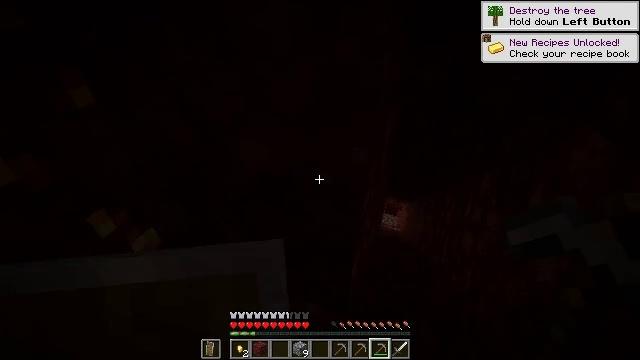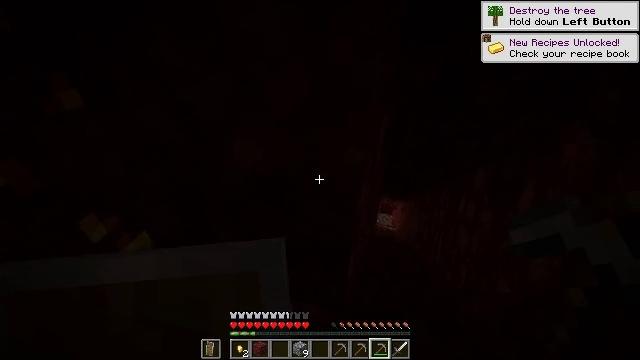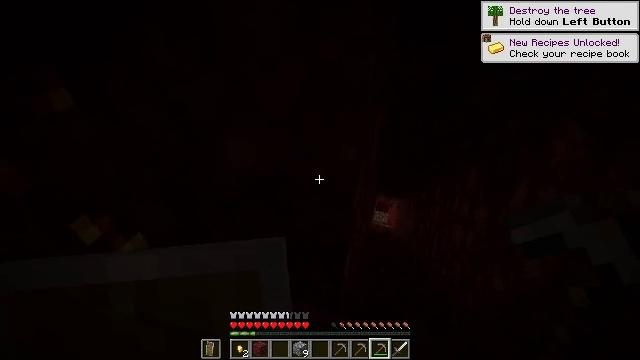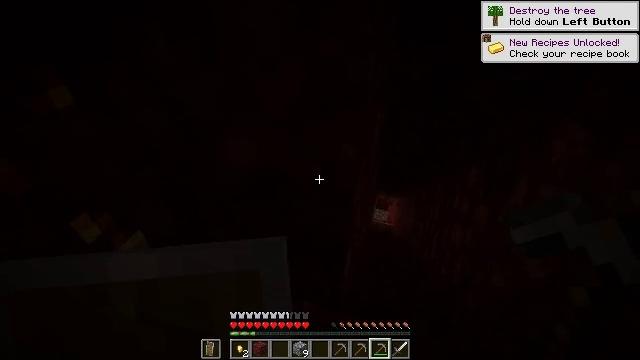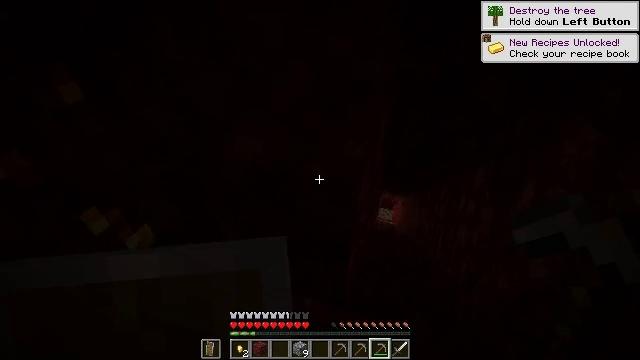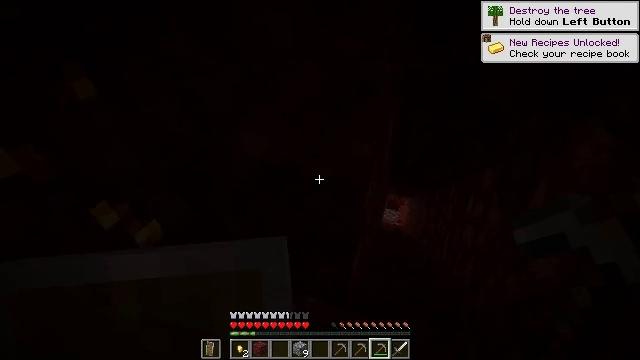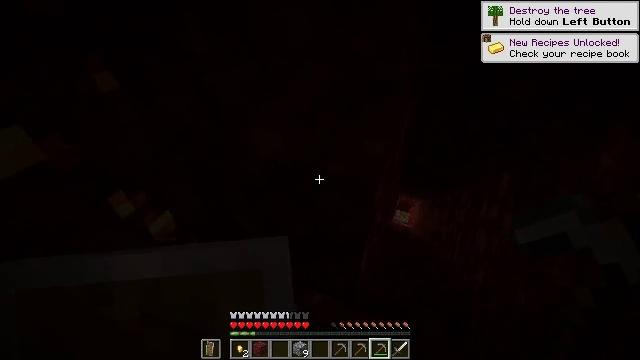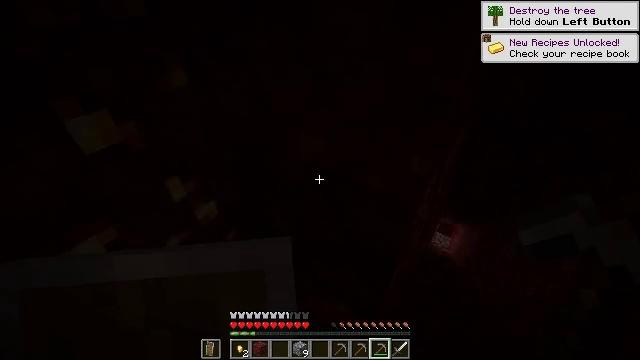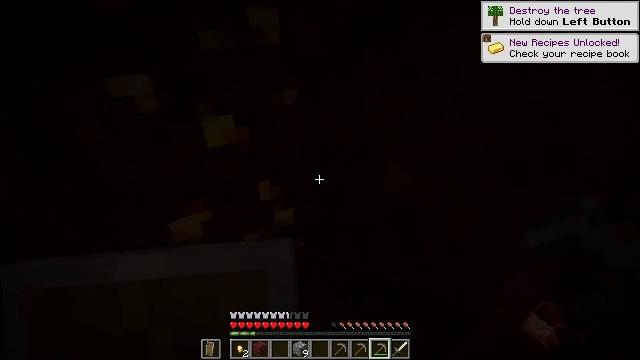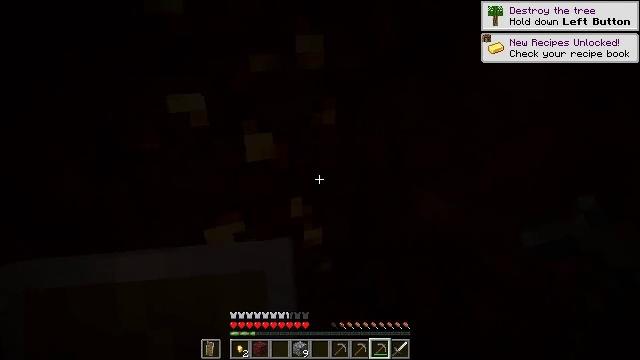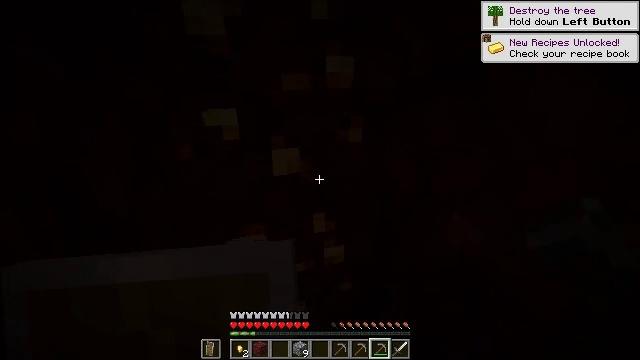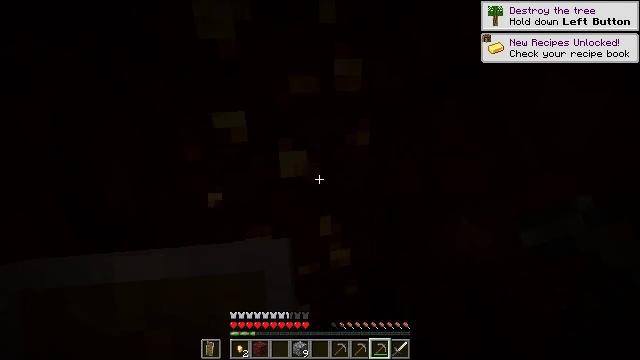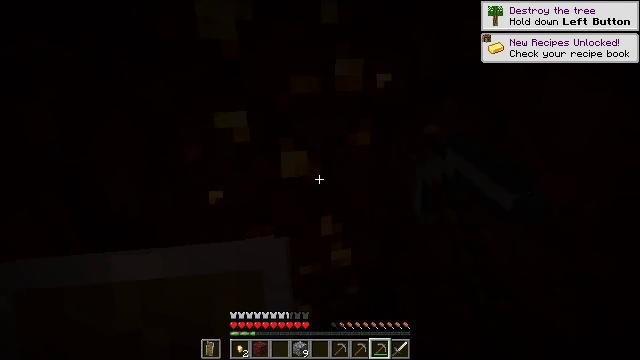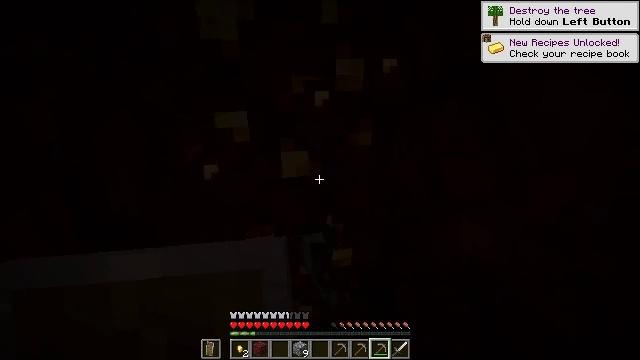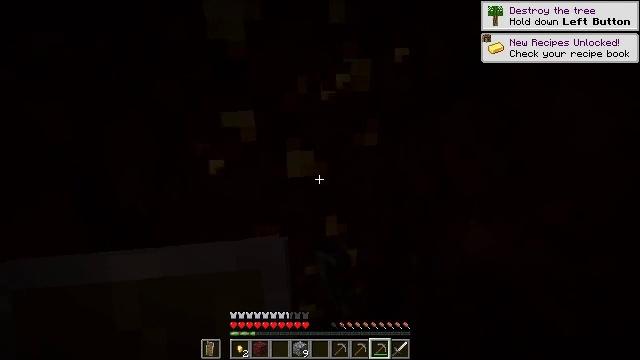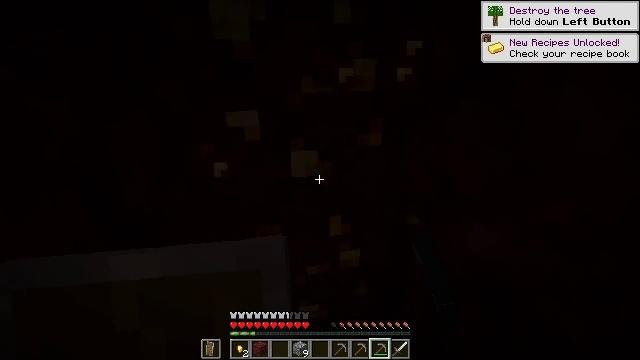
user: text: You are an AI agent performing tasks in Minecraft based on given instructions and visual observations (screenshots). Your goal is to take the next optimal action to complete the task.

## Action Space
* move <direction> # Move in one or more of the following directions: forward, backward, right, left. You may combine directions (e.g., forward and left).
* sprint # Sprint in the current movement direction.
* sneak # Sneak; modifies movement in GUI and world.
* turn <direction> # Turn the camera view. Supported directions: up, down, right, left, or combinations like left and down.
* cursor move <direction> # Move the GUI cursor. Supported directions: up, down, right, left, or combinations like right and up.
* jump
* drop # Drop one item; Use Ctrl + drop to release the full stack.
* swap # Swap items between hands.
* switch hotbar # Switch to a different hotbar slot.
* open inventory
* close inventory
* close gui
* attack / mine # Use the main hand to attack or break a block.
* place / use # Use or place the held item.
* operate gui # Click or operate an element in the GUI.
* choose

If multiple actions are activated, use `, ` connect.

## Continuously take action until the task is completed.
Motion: motion action
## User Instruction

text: Break the nether gold ore to obtain gold nuggets.
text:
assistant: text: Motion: turn right
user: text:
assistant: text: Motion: turn right
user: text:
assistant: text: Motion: no_op
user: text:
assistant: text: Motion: turn left
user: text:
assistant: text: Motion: turn left
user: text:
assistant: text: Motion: turn left
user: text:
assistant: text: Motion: turn left and up
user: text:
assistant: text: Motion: turn left and up
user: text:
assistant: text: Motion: turn left and up
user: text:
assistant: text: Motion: turn left and up
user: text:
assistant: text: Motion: turn left, attack / mine
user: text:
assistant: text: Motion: attack / mine
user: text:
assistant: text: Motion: attack / mine
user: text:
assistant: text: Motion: turn left, attack / mine
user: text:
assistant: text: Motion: attack / mine
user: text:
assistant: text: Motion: attack / mine
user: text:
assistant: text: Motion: attack / mine
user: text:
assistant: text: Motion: attack / mine
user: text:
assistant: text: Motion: attack / mine
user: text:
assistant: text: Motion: attack / mine
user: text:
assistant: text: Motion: attack / mine
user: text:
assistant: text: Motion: attack / mine
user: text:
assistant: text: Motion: attack / mine
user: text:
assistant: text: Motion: attack / mine
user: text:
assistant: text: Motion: attack / mine
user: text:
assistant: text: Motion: attack / mine
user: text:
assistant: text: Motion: attack / mine
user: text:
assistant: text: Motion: attack / mine
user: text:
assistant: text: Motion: attack / mine
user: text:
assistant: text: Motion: attack / mine